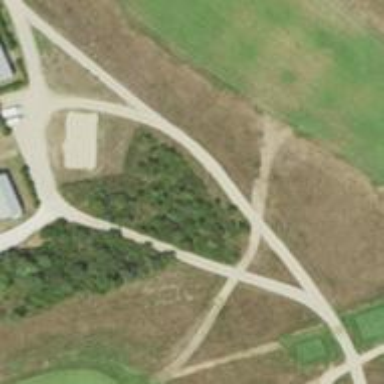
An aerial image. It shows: Path for both roads and golfers.